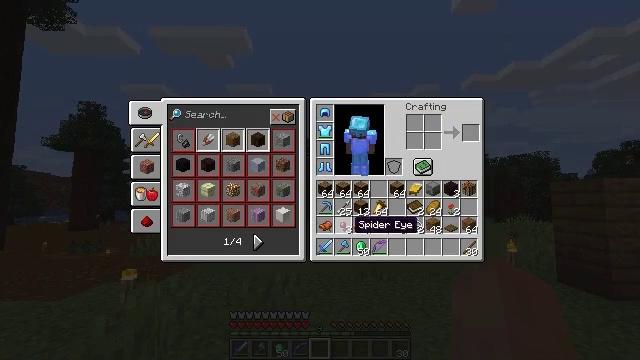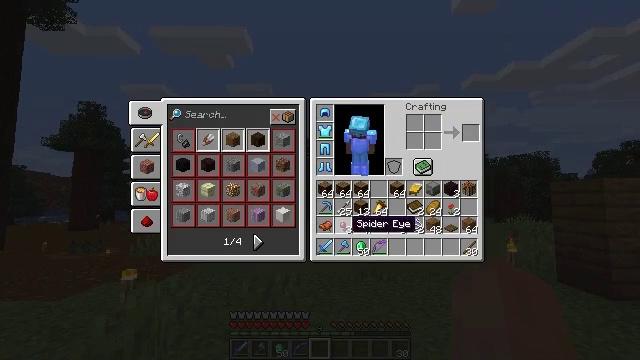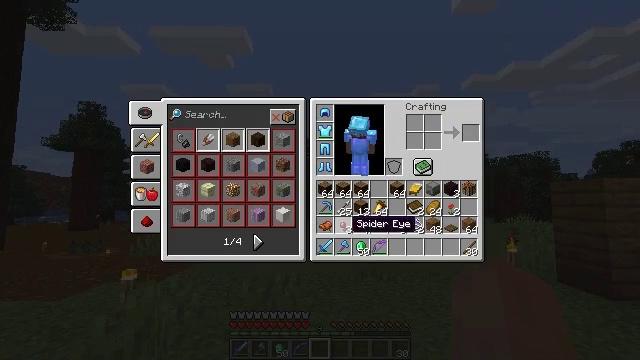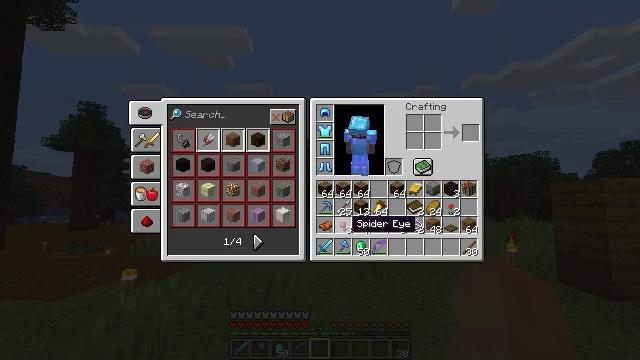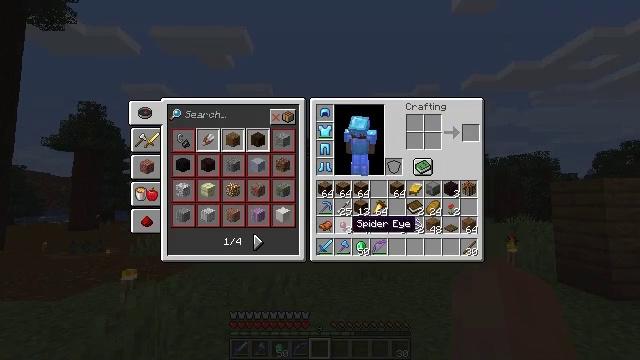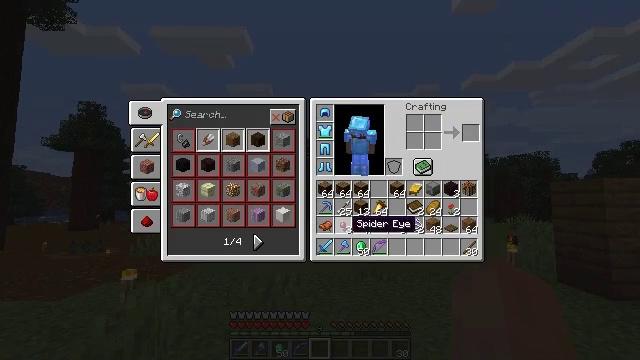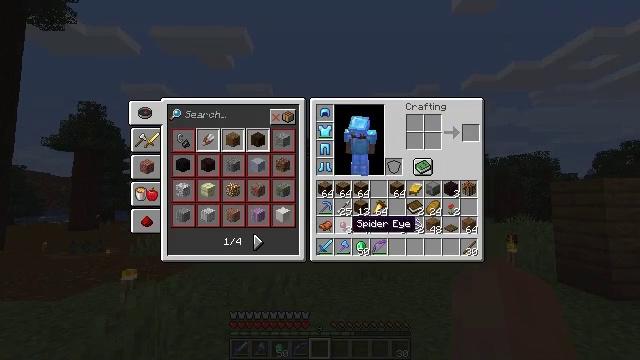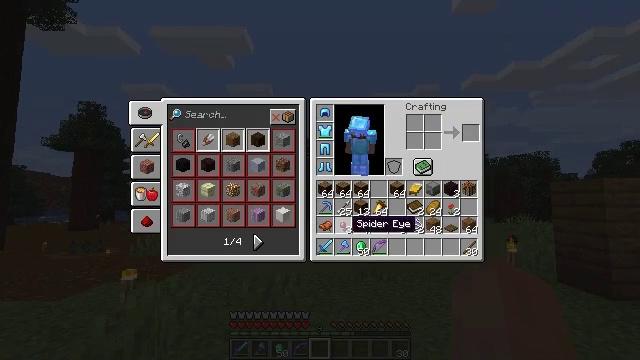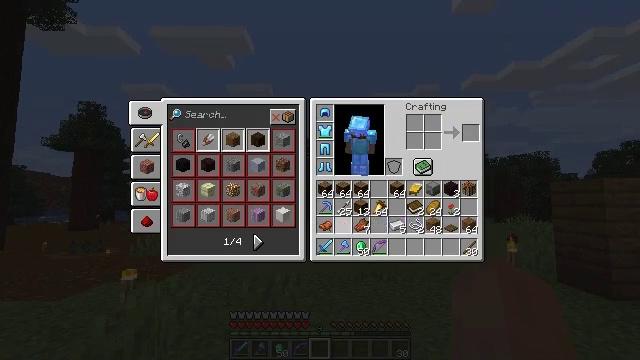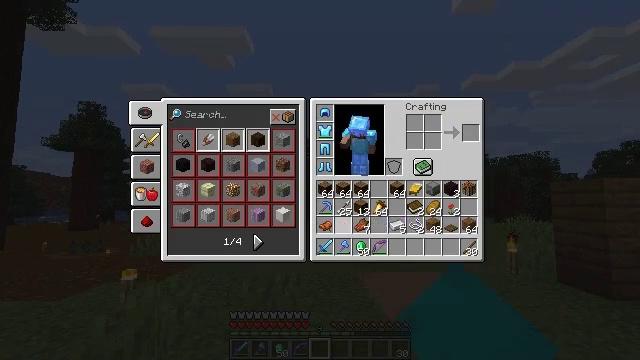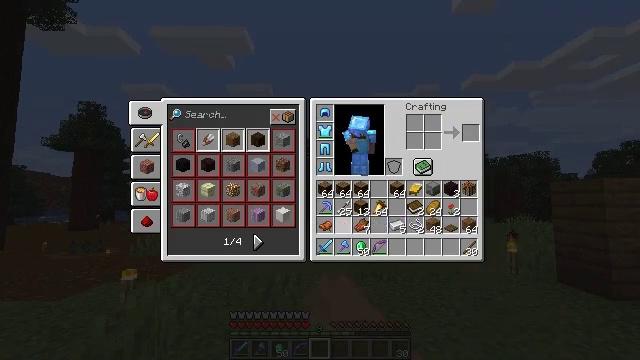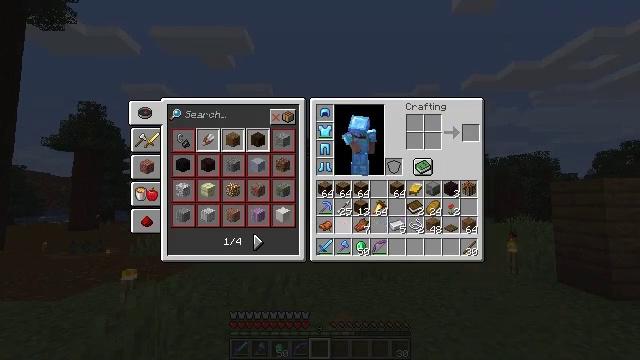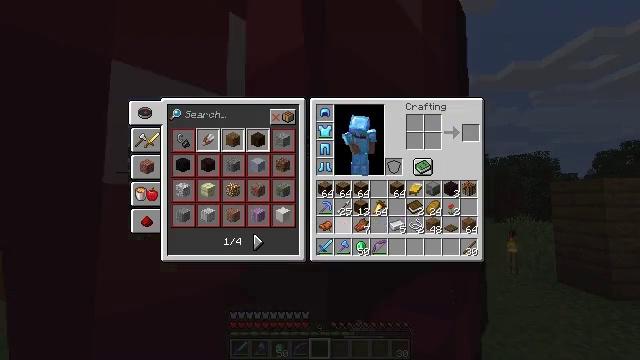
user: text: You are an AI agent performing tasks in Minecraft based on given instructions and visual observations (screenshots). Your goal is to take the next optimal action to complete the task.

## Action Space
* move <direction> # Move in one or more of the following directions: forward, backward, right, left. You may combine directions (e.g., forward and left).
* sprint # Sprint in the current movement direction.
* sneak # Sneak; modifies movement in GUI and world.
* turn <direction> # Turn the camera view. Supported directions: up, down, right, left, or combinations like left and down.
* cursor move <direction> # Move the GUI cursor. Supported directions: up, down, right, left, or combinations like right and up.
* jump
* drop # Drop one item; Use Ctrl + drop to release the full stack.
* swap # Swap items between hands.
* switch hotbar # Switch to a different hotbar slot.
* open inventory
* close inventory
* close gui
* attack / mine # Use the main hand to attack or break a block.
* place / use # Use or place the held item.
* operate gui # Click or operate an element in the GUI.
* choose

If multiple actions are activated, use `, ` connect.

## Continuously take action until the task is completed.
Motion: motion action
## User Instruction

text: Remove a spider eye from the inventory.
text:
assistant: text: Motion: sprint
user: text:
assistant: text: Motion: sprint
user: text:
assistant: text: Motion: sprint
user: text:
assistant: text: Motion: sprint
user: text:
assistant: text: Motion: sprint
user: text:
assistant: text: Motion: sprint
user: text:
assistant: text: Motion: sprint
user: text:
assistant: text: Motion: move left, sprint, drop
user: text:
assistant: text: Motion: move left, sprint, drop
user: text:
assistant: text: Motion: move left, sprint, drop
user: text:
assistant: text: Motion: move left, sprint
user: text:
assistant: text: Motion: sprint
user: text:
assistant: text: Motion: sprint